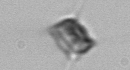
Label: Chaetoceros_similis